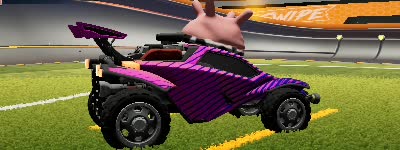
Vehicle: octane